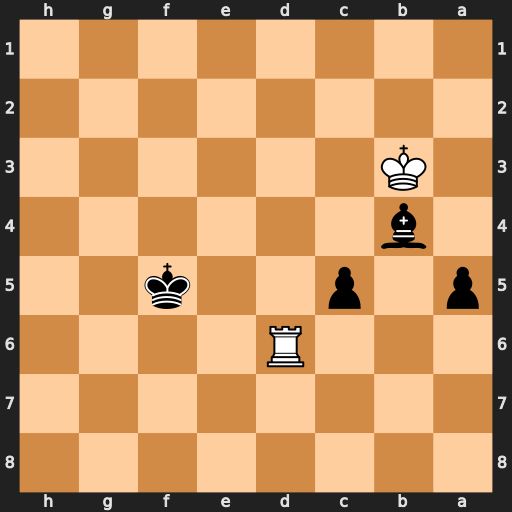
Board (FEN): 8/8/3R4/p1p2k2/1b6/1K6/8/8
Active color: b
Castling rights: -
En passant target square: -
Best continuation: c4+ Kxc4 Bxd6